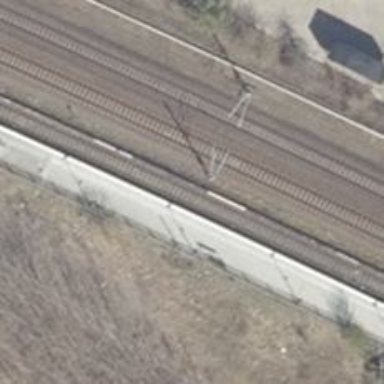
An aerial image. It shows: Stop for light rail public transport on the railway.